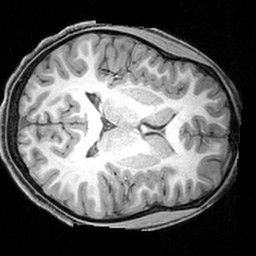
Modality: T1w
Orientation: axial
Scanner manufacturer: siemens
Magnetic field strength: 3 T
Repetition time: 1.9 s
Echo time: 0.00397 s